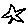
Label: star